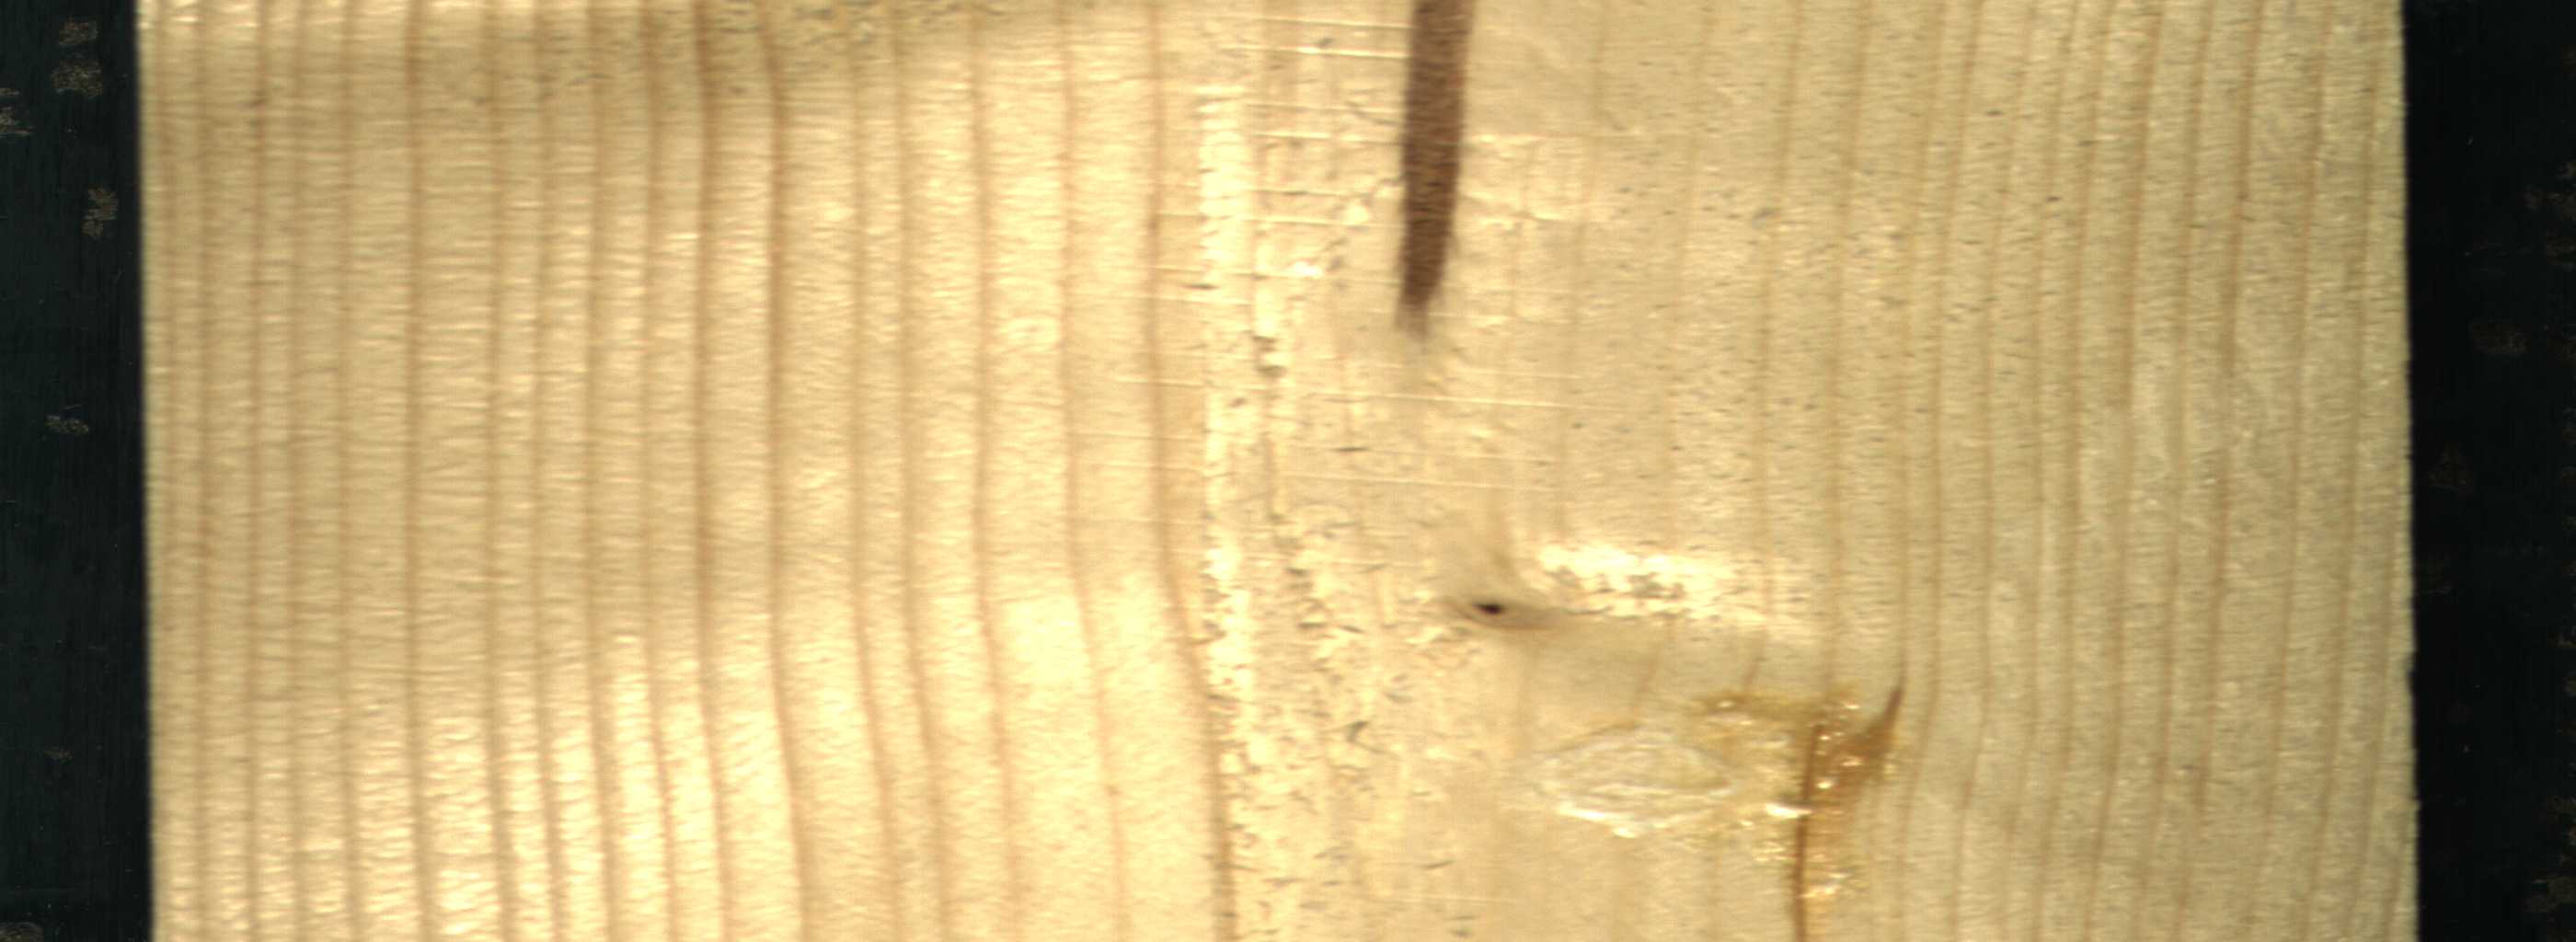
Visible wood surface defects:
Marrow
resin
Live_Knot